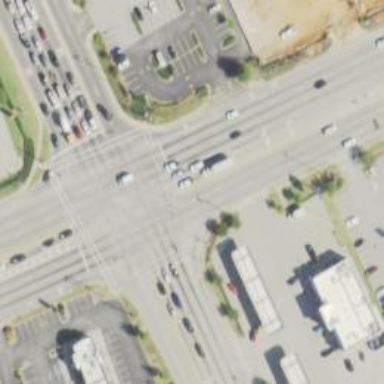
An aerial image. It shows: Uncontrolled road crossing with markings in the form of lines.